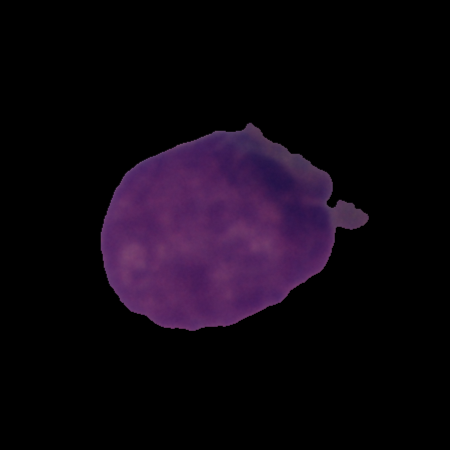
Label: cancer